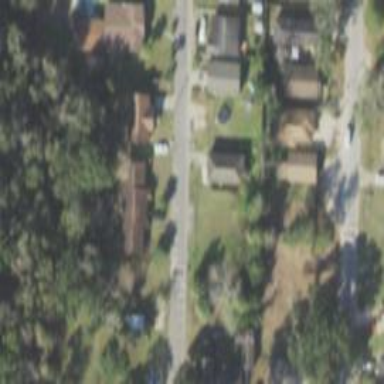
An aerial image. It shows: This residential area consists of single-family homes.